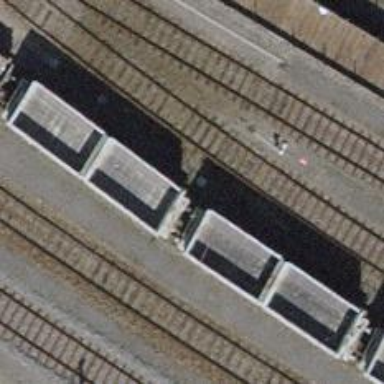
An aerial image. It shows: Single-track railway yard.